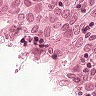
Metastatic tissue present: yes